Brain MRI, t1w sequence, axial 2D slice.
Patient: age 39, sex F, weight 95 kg, height 1.95 m
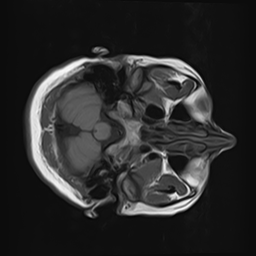